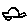
Label: car